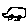
Label: car